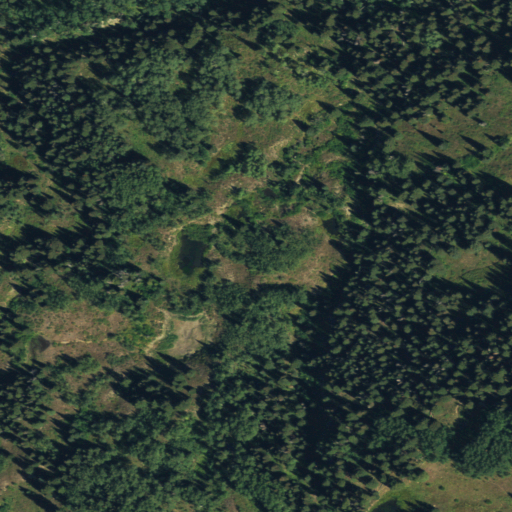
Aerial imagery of depression(s) in Colorado named Elk Basin containing deciduous forest, evergreen forest, mixed forest, and woody wetlands